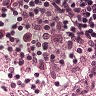
Metastatic tissue present: no